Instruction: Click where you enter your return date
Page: home
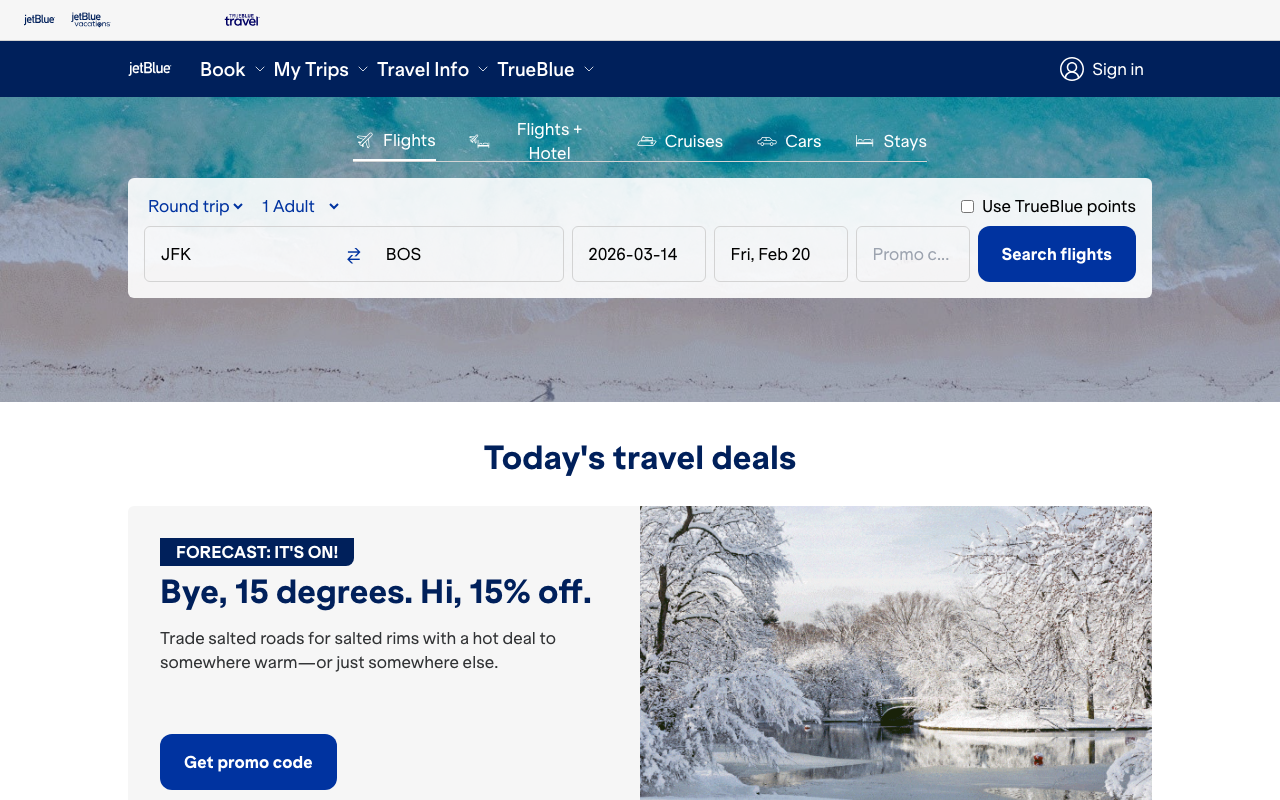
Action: click